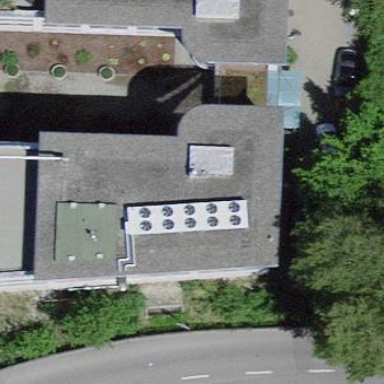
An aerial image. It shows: Commercial building with flat roof.